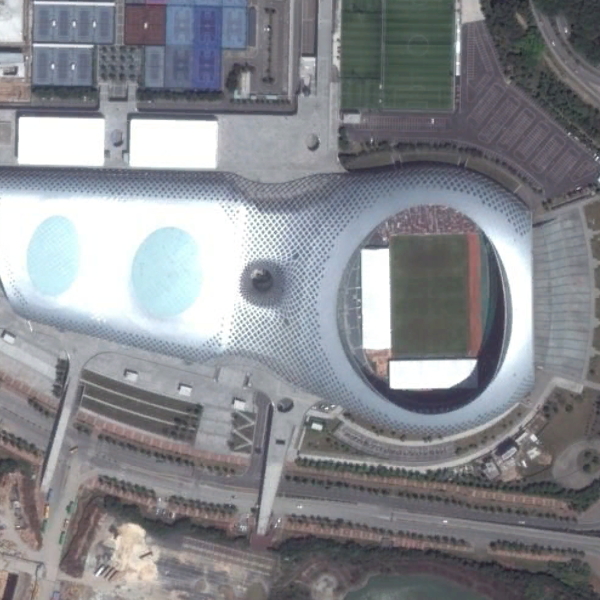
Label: Stadium